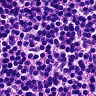
Metastatic tissue present: no